Field crop: maize
Growth stage: 1
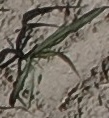
Species: sorghum